Question: I made some menu and it is to update conmmon variables (for text on grid) then the out-of-focus dialog must repaint the grid. Here is the screenshot:

The main control panel is always at top position and 'Data Display' panel is always sitting behind it. When press a button on front panel, Data Display must update its grid. Currently, the common variable 0.4 on the grid is updated by adding listener and works fine. But the grid itself is not repainting anymore.
Here is the code of the front panel:
'''
public class MainDisplayForm extends javax.swing.JFrame {
Storage st = new Storage();
DisplayForm dF = new DisplayForm();
....
public MainDisplayForm() {
initComponents();
Btn_IncreaseGain.addActionListener(new ButtonListener_IncreaseGain());
}
....
} //MainDisplayForm ends here.
class ButtonListener_IncreaseGain implements ActionListener {
DisplayForm dF = new DisplayForm();
Storage st = new Storage();
ButtonListener_IncreaseGain()
{
}
public void actionPerformed(ActionEvent e) {
st.iGain = 20;
dF.revalidate();
dF.repaint();
System.out.println("Testing");
}
}//Listener ends here.
'''
Here is code of Data Display:
'''
public void paint(Graphics g)
{
g2 = (Graphics2D) g;
paintComponents(g2);
//added numbers are for adjustment.
int x = this.jPanel1.getX()+8;
int y = this.jPanel1.getY()+30;
int width = this.jPanel1.getWidth()+19;
int height = this.jPanel1.getHeight()+40;
//labelling voltages
label0.setText(st.zero);
label1.setText(st.v1);
label2.setText(st.v2);
label3.setText(st.v3);
label4.setText(st.v4);
label5.setText(st.v3);
label6.setText(st.v4);
g2.setColor(Color.darkGray);
for(int i=x; i<width; i=i+80)
{
g2.drawLine(i, y, i, height);
}
int j = 0;
for(int i=y; i<height; i=i+80)
{
j++;
//st.iGain
g2.setColor(Color.orange);
if(j==1)
{
double k1 = st.iGain * 0.4;
st.v1 = Double.toString(k1);
g2.drawString(st.v1, x+5, y+10);
}
if(j==2)
{
double k2 = st.iGain * 0.3;
st.v2 = Double.toString(k2);
g2.drawString(st.v2, x+5, y+90);
}
g2.setColor(Color.DARK_GRAY);
g2.drawLine(x, i, width, i);
....
} //grid info is not completed yet.
'''
Thanks,
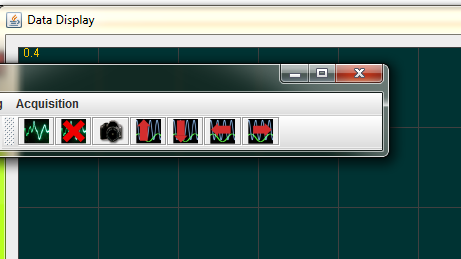
Answer: Focus isn't the issue and has nothing to do with your current problem. The solution is to change the properties of the data grid by updating fields it contains via setter methods and calling repaint on the JComponent (perhaps a JPanel, or some other component that derives ultimately from JComponent) held by the data grid. The paintComponent method of this component should use its class fields to update what it draws.
You almost never paint in the paint method of a JComponent and certainly you don't want to draw directly into a top-level window. You also probably don't want to set text of JLabels, JTextFields, or any other JTextComponent. from within paint/paintComponent.
I can't see why your code is not working and can only guess that the likely cause of your problem is in code not shown.
Just guessing, but you may have a problem of references. I notice that your listener class creates new DisplayForm and Storage objects:
'''
DisplayForm dF = new DisplayForm();
Storage st = new Storage();
'''
There's a good possibility that these objects are not the ones being displayed, especially if you create these objects elsewhere and display them. Again I'm just guessing since I don't see the rest of your code, but perhaps you should to pass references for these objects into the DisplayForm via constructor or setter method parameters.
e.g.,
'''
public void setDisplayForm(DisplayForm dF) {
this.dF = dF;
}
// same for Storage
'''
And in the main program:
'''
public MainDisplayForm() {
initComponents();
ButtonListener_IncreaseGain btnListenerIncreaseGain = new ButtonListener_IncreaseGain();
btnListenerIncreaseGain.setDisplayForm(....);
btnListenerIncreaseGain.setStorage(....);
Btn_IncreaseGain.addActionListener(btnListenerIncreaseGain);
}
'''